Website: macys
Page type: payment
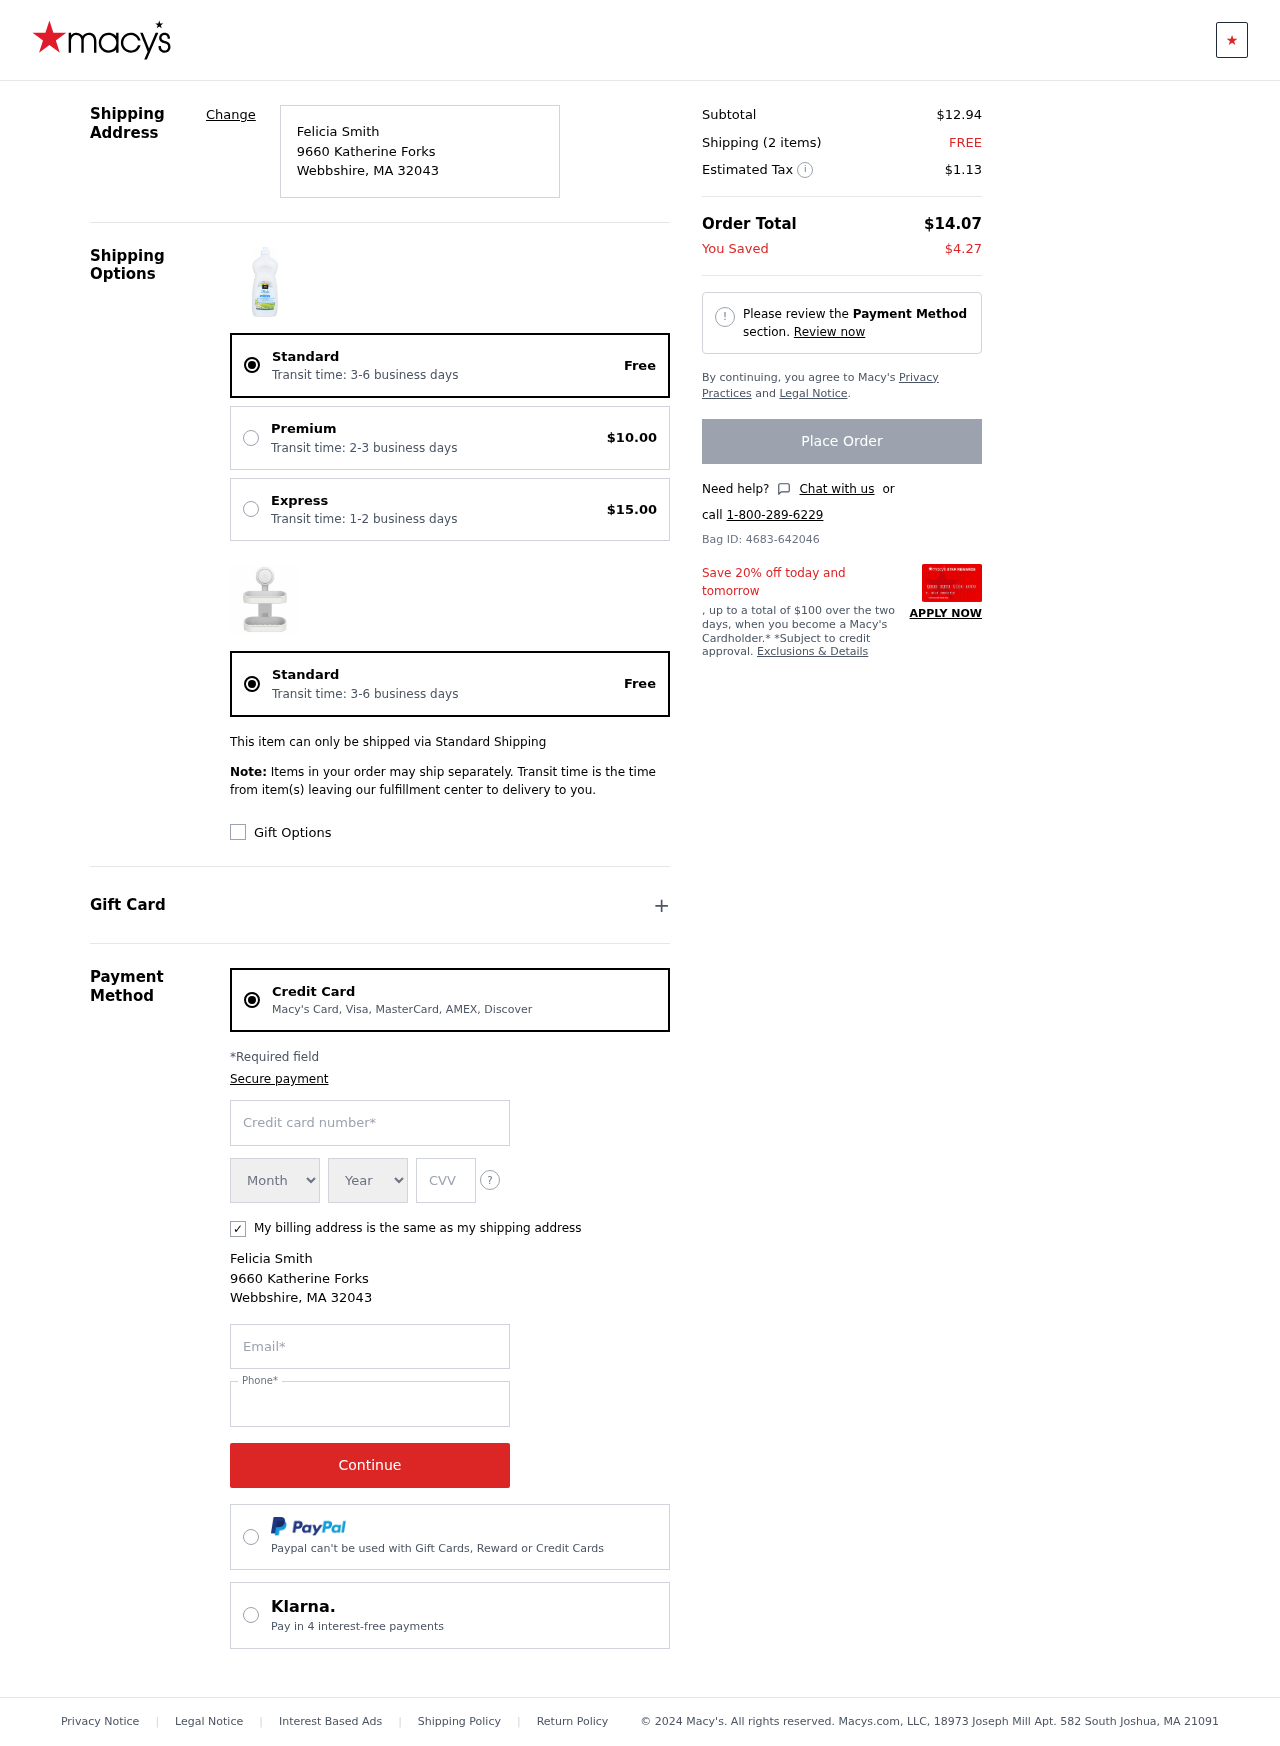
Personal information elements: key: PII_CARD_CVV
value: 554
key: PII_CARD_EXPIRY_MONTH
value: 08
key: PII_CARD_EXPIRY_YEAR
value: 30
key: PII_CARD_NUMBER
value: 4730 7907 0697 1673
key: PII_CITY
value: Webbshire
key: PII_EMAIL
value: feliciasmith@yahoo.com
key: PII_FULLNAME
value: Felicia Smith
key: PII_PHONE
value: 2136137765
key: PII_POSTCODE
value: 32043
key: PII_STATE_ABBR
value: MA
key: PII_STREET
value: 9660 Katherine Forks
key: PII_FULLNAME2
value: Felicia Smith
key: PII_STREET2
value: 9660 Katherine Forks
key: PII_CITY2
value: Webbshire
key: PII_STATE_ABBR2
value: MA
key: PII_POSTCODE2
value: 32043
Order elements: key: ORDER_DELIVERY_DATE
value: Transit time: 3-6 business days
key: ORDER_SHIPPING_STANDARD
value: Free
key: ORDER_SHIPPING_PREMIUM
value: $10.00
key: ORDER_SHIPPING_EXPRESS
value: $15.00
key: ORDER_DELIVERY_DATE2
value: Transit time: 3-6 business days
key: ORDER_SHIPPING_STANDARD2
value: Free
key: ORDER_SUBTOTAL
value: $12.94
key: ORDER_NUM_ITEMS
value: Shipping (2 items)
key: ORDER_SHIPPING_COST
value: FREE
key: ORDER_TAX
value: $1.13
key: ORDER_TOTAL
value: $14.07
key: ORDER_SAVINGS
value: $4.27
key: ORDER_ID
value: Bag ID: 4683-642046